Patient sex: M
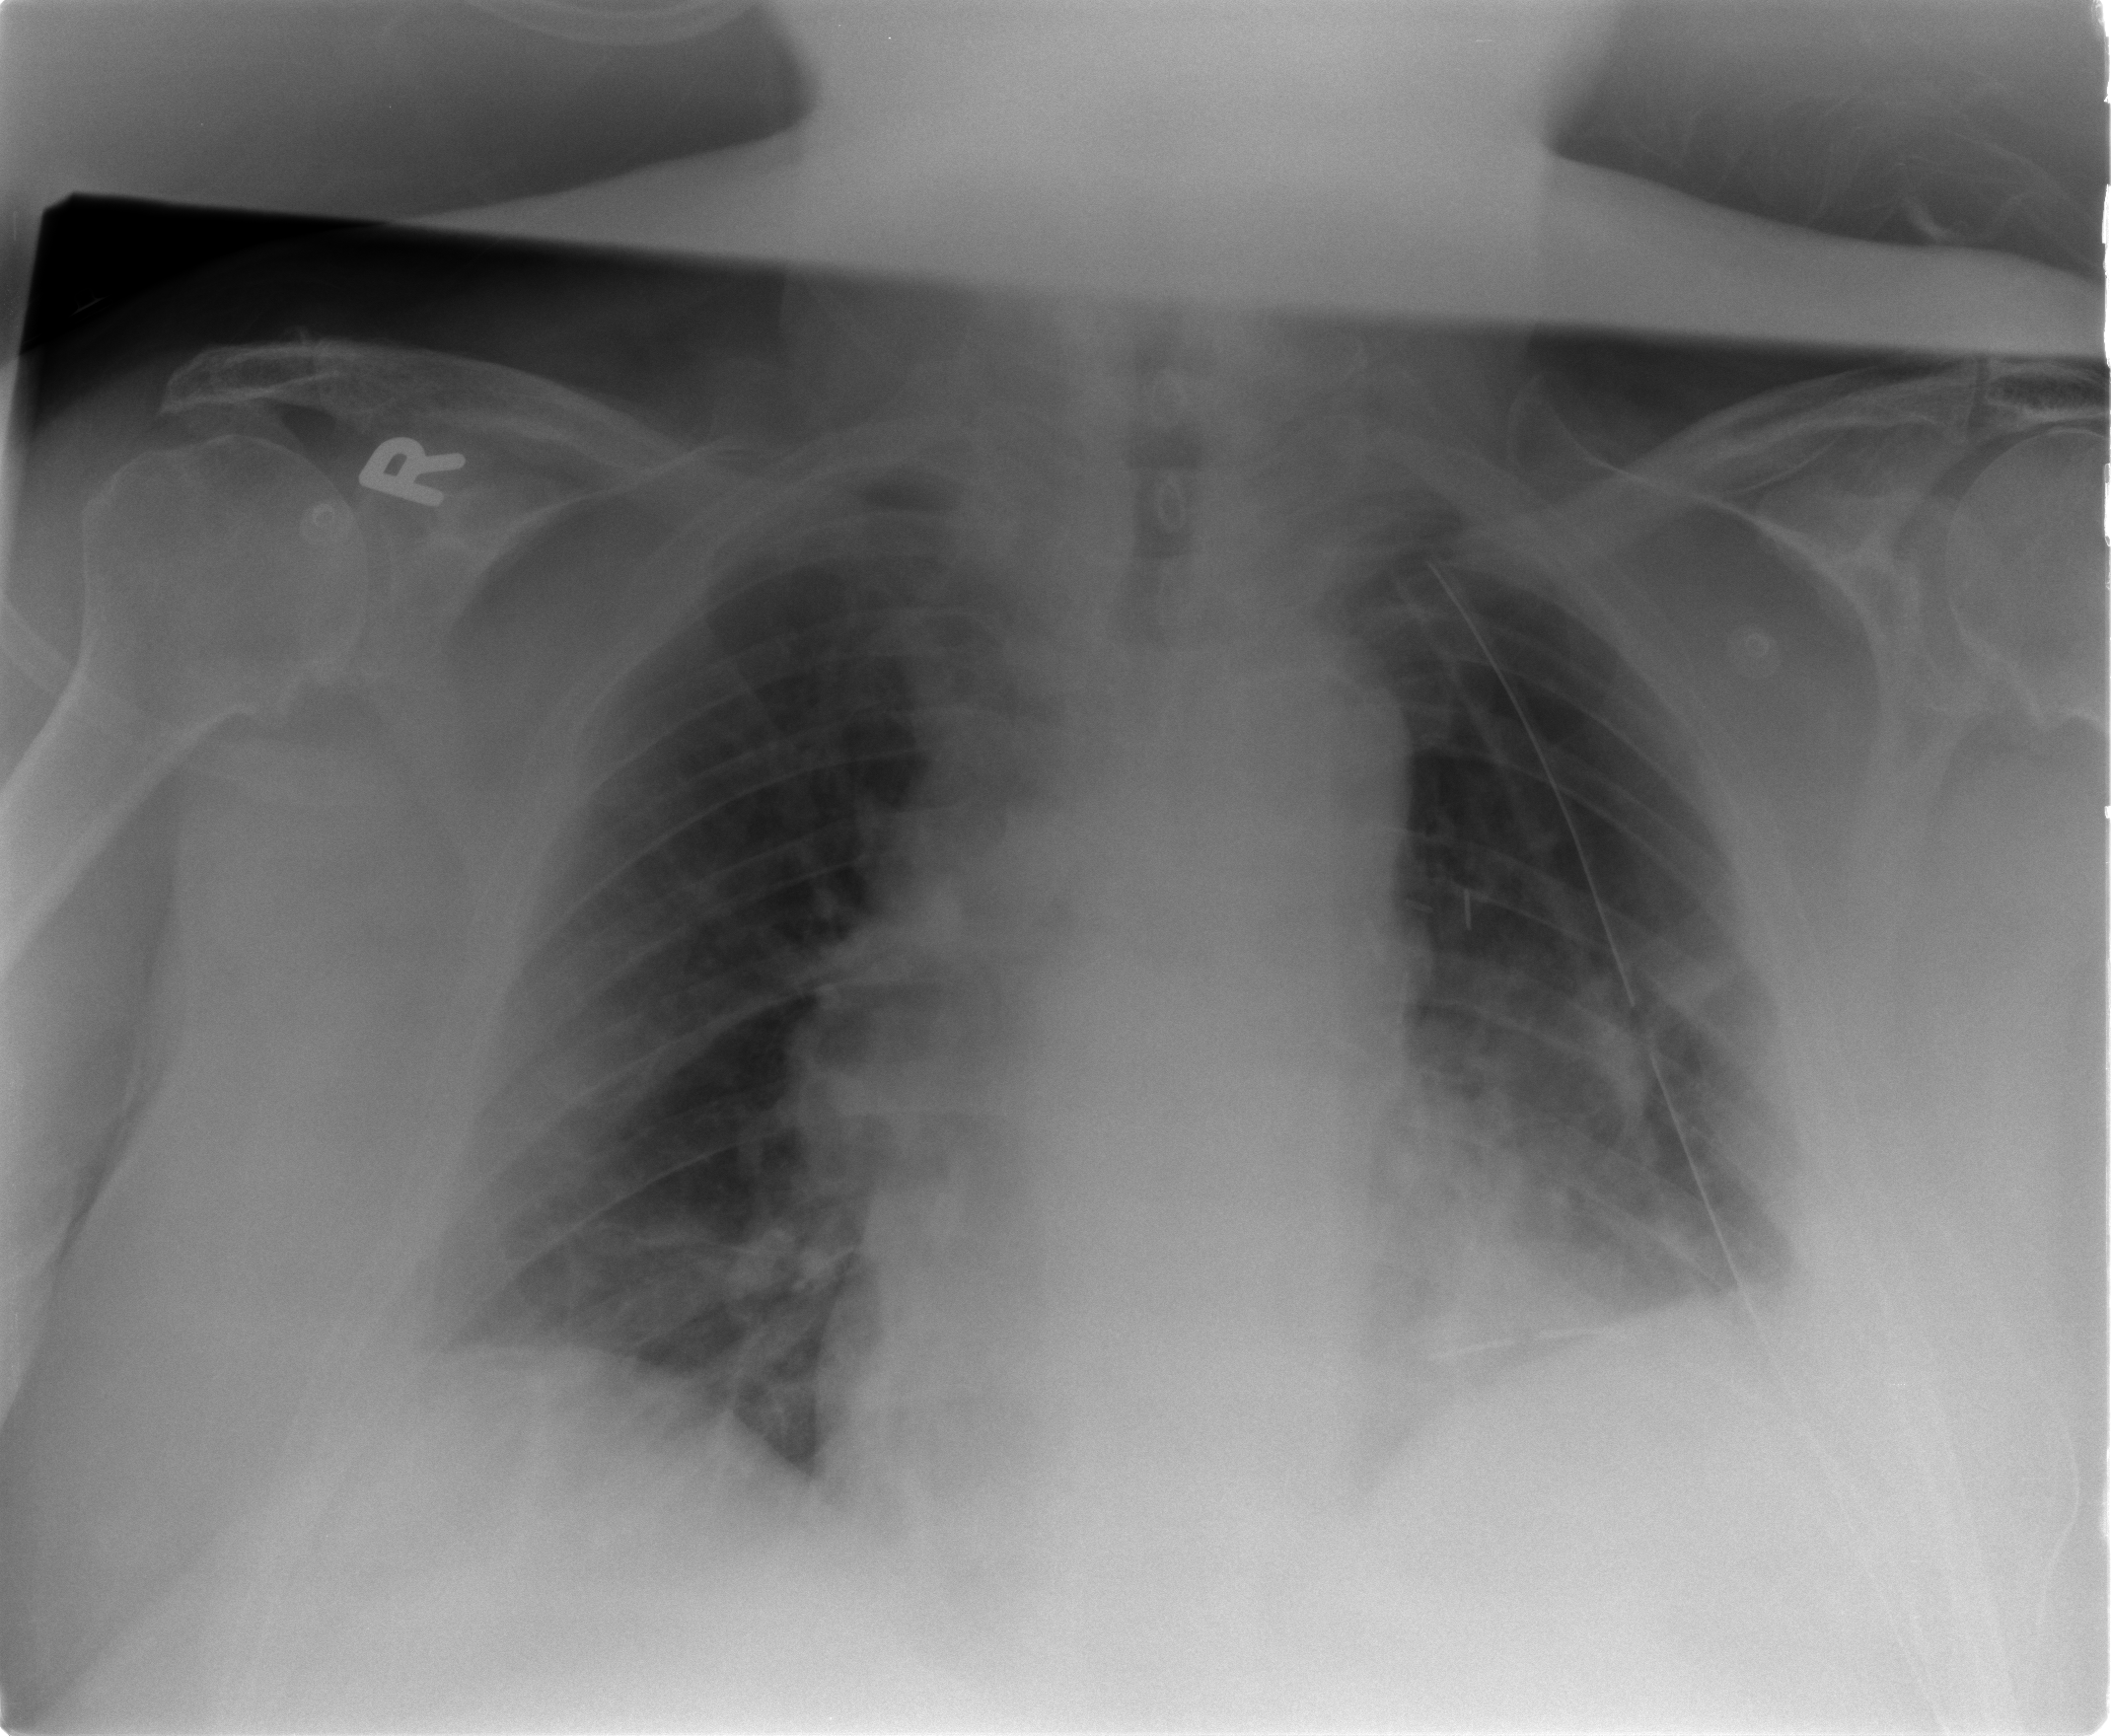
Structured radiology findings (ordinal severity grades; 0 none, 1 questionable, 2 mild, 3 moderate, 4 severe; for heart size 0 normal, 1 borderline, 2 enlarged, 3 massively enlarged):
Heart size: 2
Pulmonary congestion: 2
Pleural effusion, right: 2
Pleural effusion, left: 2
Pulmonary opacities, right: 0
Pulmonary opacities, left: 1
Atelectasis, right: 2
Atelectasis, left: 2